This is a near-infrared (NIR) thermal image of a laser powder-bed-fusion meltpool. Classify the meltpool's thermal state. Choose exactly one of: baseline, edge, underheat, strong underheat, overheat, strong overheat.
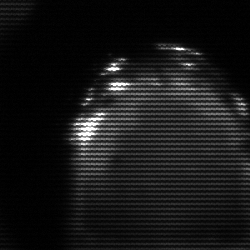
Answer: edge